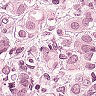
Metastatic tissue present: yes